Interaction volume radius: 10 \u00c5
Interaction volume height: 30 \u00c5
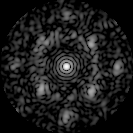
Disorder parameter: 0.577